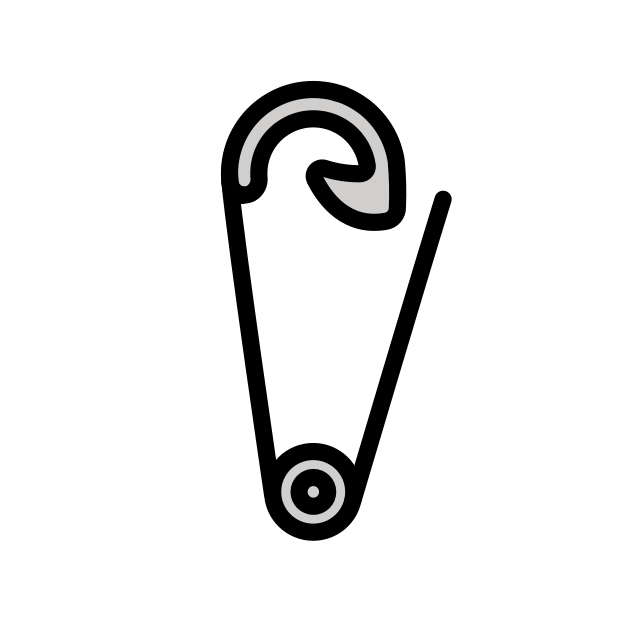
Emoji: 🧷
Name: safety pin
Unicode: 0x1f9f7